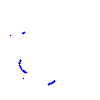
Particle: proton